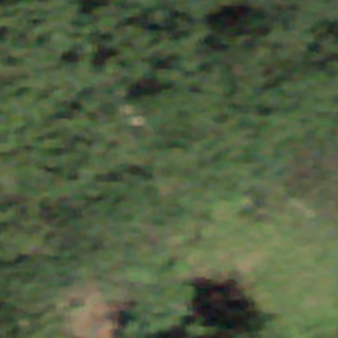
Label: other